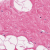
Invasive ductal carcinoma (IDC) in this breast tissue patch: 0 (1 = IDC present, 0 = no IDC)